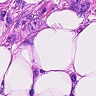
Metastatic tissue present: yes